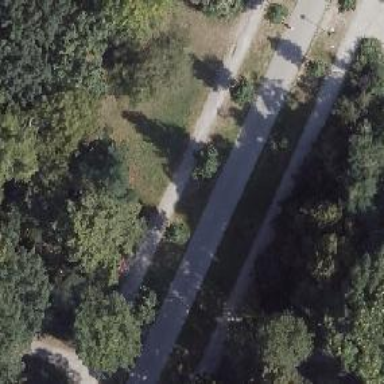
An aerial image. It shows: Avenue of trees.